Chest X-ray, PA view. Patient: 39 years old, sex F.
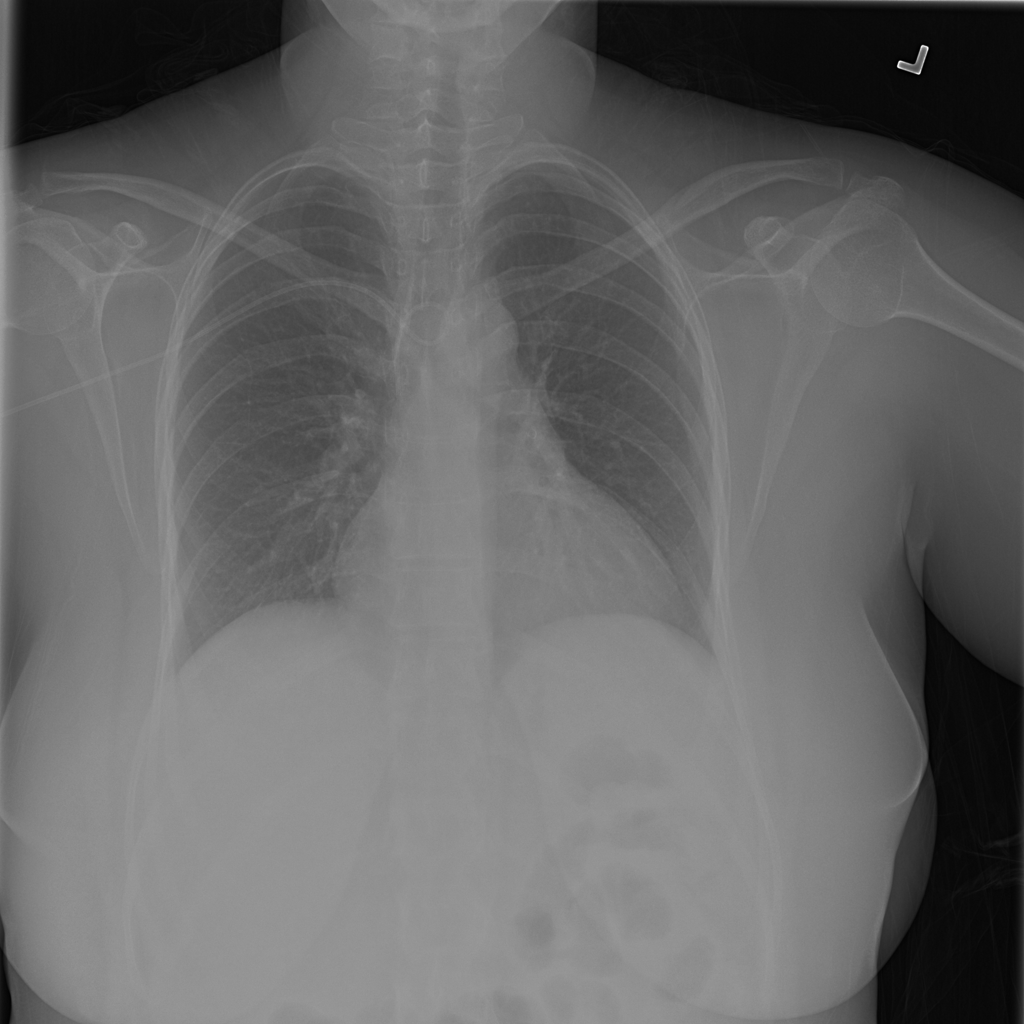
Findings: No Finding